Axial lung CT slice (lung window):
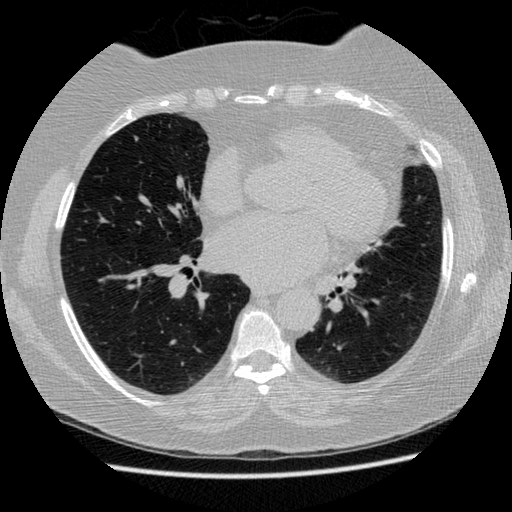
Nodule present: yes
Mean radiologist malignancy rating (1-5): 4